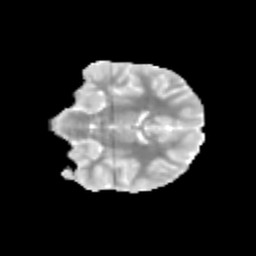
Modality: MD
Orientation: coronal
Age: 12
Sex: male
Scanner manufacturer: siemens
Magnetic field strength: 3 T
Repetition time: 3.8 s
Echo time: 0.07 s